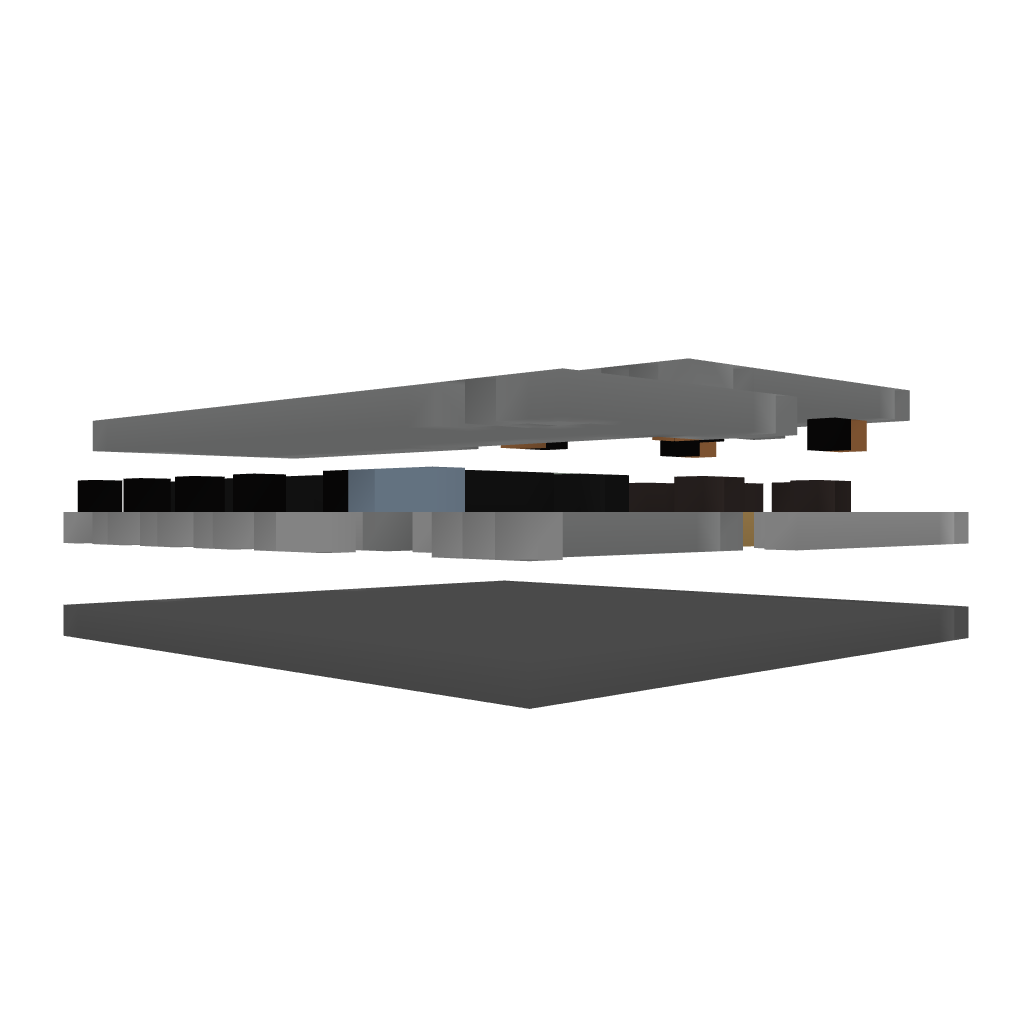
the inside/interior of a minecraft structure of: Door with security